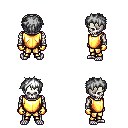
a pixel art fantasy rpg character, male body template, skeleton, gold chest armor, gold greaves, white bedhead hairstyle, gold gloves, four views (front, back, left, right), 2x2 character sprite sheet, small pixel art, hard edges, no anti-aliasing